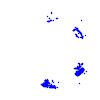
Particle: proton